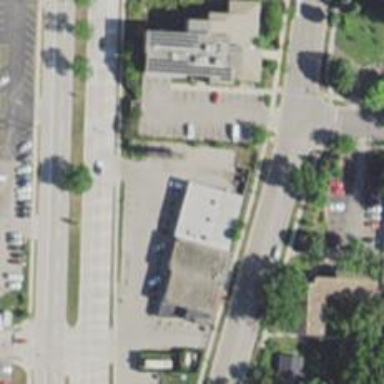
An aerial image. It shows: Convenience shop.